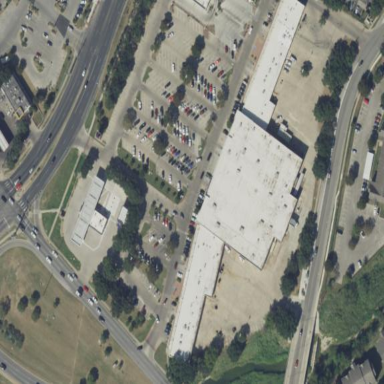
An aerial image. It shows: Retail area.